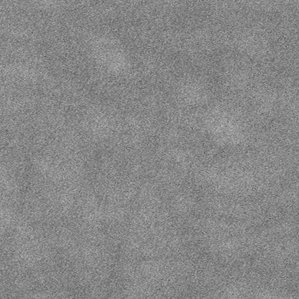
Label: frost